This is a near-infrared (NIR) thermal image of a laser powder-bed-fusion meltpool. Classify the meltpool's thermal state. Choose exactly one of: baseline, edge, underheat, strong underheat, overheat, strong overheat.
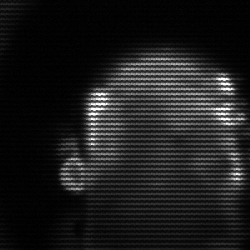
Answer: baseline